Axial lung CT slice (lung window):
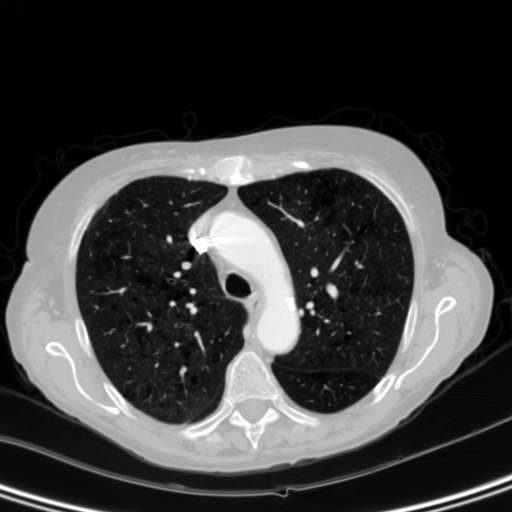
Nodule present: no